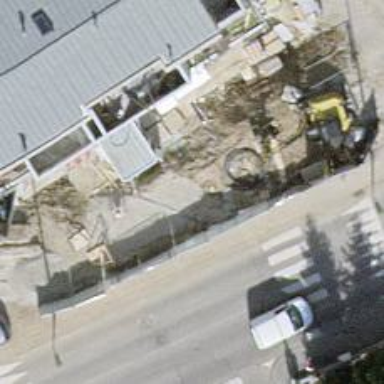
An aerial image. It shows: Red bollard for protection.